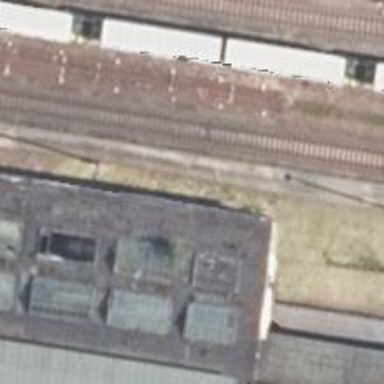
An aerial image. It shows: Disused railway tunnel serving as building passage in service yard.